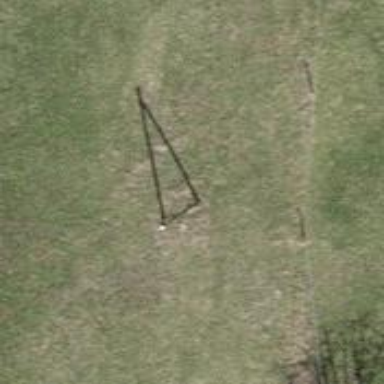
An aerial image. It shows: Power pole.